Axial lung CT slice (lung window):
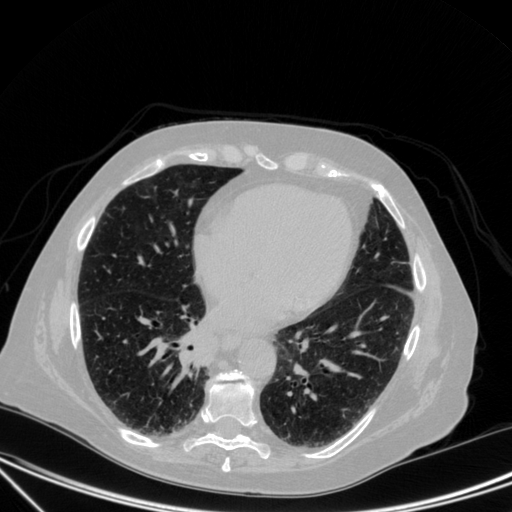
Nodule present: yes
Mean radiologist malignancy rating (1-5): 4